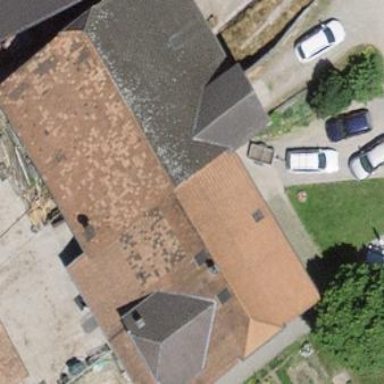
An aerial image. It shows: Farm building.